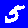
Digit: 5